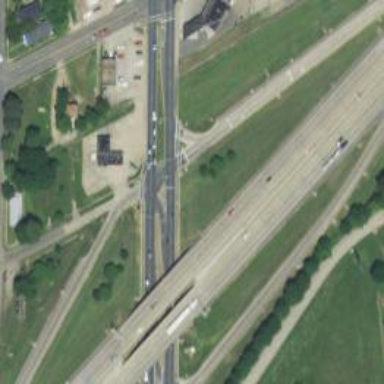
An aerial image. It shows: Primary link highway.